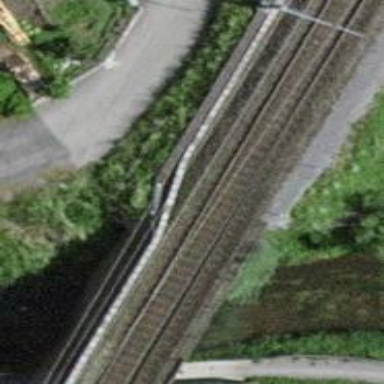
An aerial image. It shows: Bridge with contact line electrification.